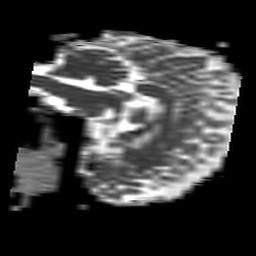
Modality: ADC
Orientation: sagittal
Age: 35
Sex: female
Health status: ill
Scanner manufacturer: philips
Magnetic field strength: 3 T
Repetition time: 3.8 s
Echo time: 0.09 s